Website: walmart
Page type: receipt
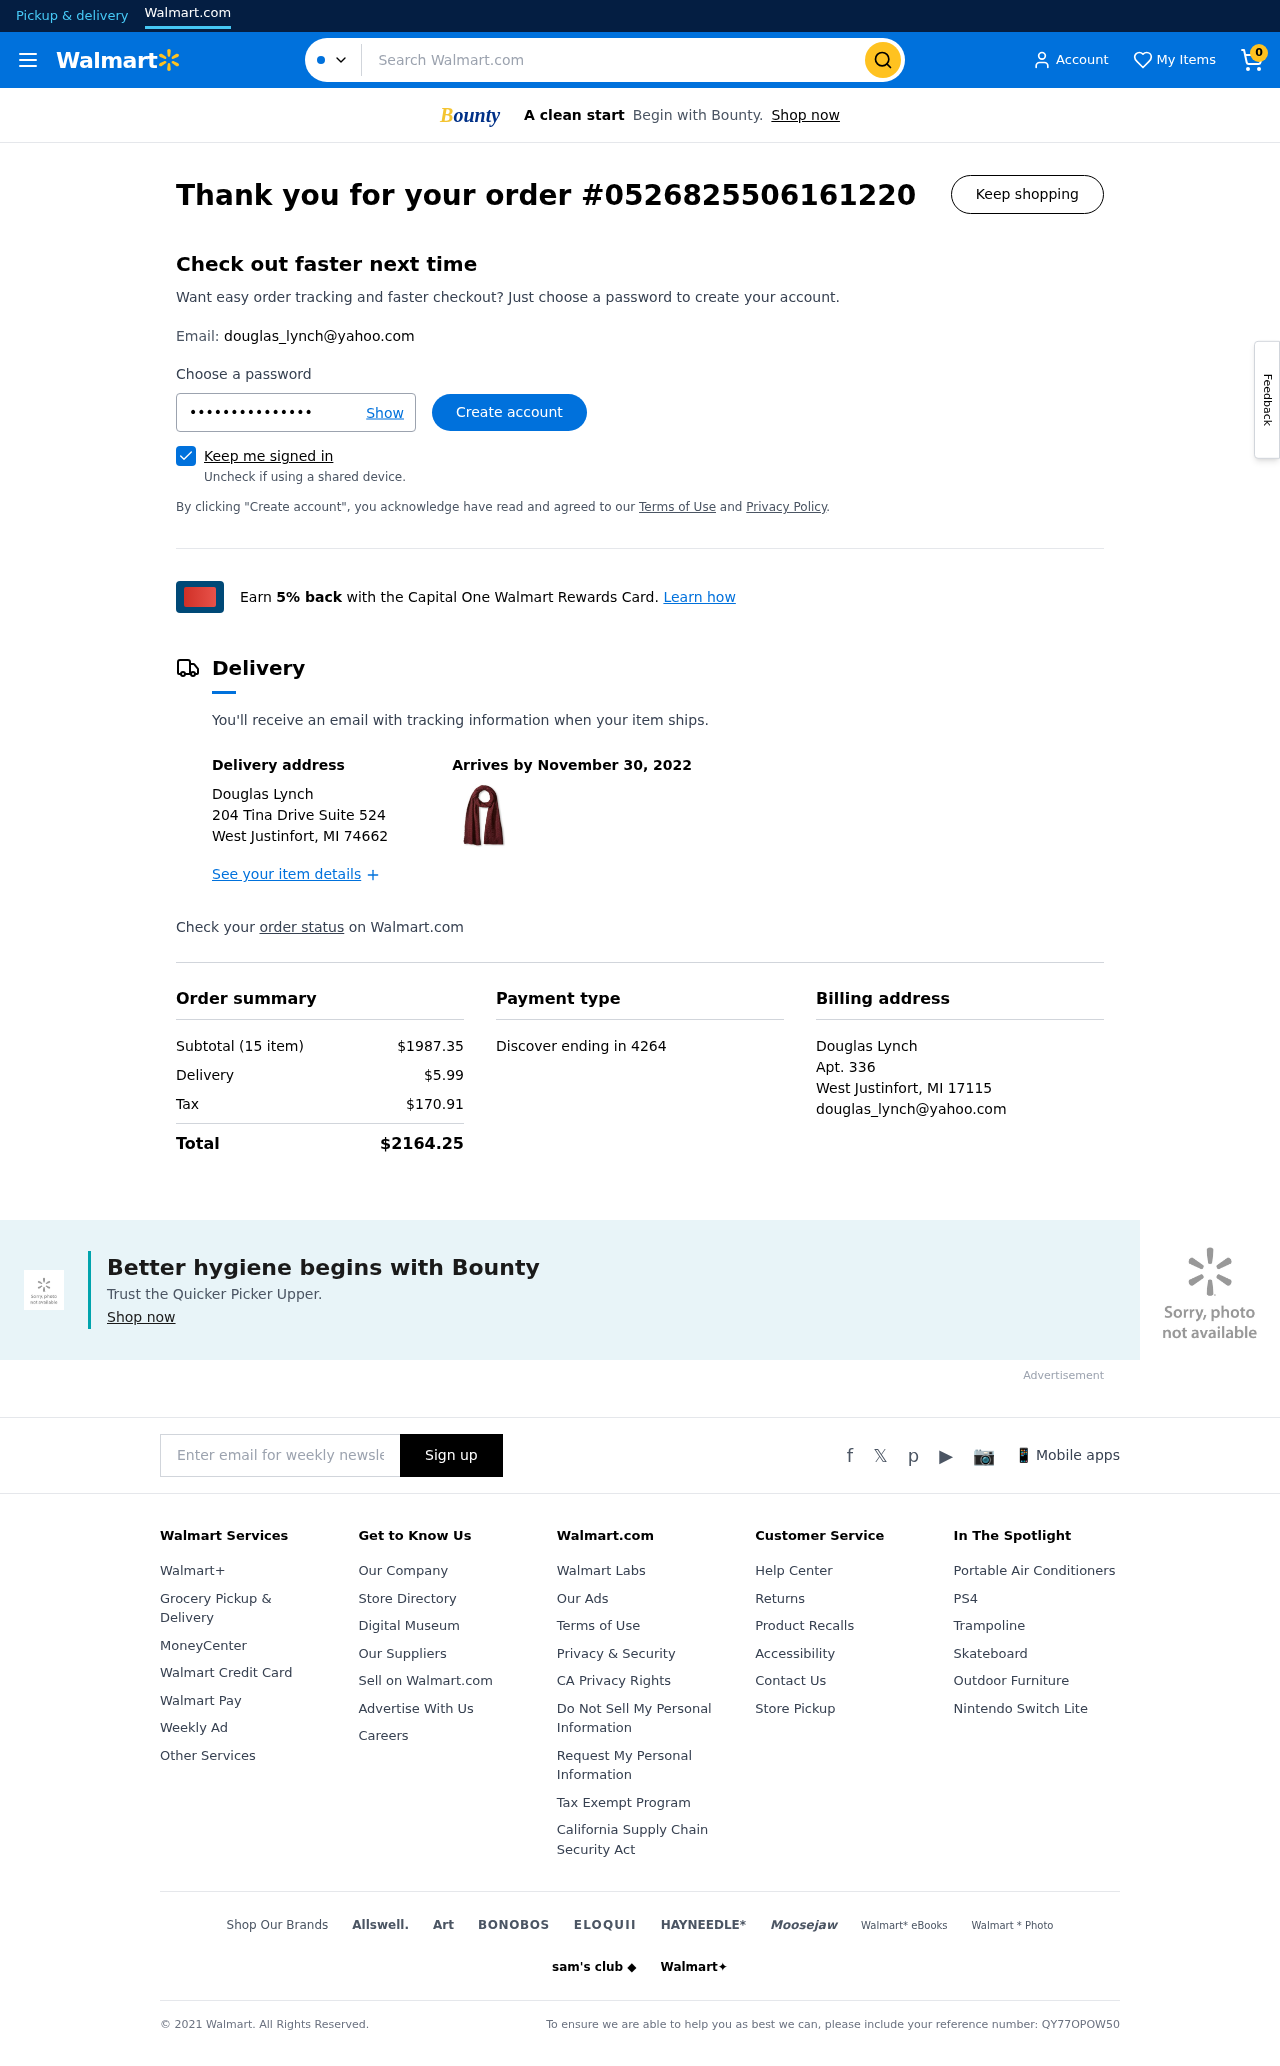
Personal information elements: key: PII_CARD_LAST4
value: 4264
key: PII_CARD_TYPE
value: Discover
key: PII_CITY_STATE_ZIP
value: West Justinfort, MI 74662
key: PII_CITY_STATE_ZIP2
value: West Justinfort, MI 17115
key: PII_EMAIL
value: douglas_lynch@yahoo.com
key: PII_EMAIL2
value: douglas_lynch@yahoo.com
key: PII_FULLNAME
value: Douglas Lynch
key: PII_FULLNAME2
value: Douglas Lynch
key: PII_STREET
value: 204 Tina Drive Suite 524
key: PII_STREET2
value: Apt. 336
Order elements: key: ORDER_NUM_ITEMS
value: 0
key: ORDER_ID
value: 0526825506161220
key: ORDER_DELIVERY_DATE
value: November 30, 2022
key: ORDER_NUM_ITEMS
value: Subtotal (15 item)
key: ORDER_SUBTOTAL
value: $1987.35
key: ORDER_SHIPPING_COST
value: $5.99
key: ORDER_TAX
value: $170.91
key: ORDER_TOTAL
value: $2164.25
Search elements: key: HEADER_SEARCH
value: Search Walmart.com